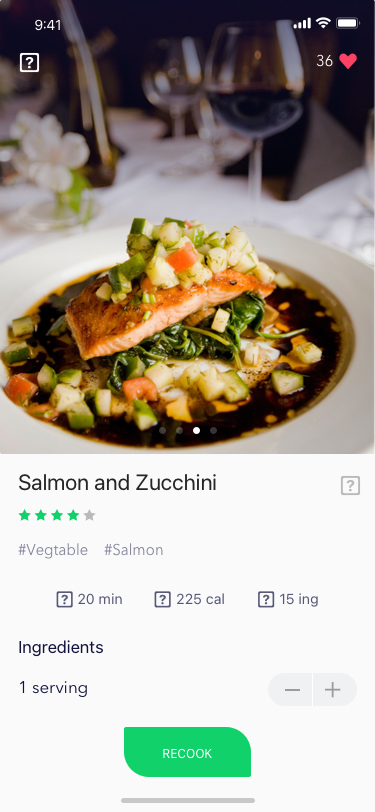
Text in this UI design:
#Vegtable
#Salmon
20 min


225 cal

15 ing
RECOOK
1 serving
Ingredients
Salmon and Zucchini


36